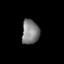
Tissue: prostate
Cell type: T cells
Senescence score: 0.3613
Nuclear area (px): 414
Mean DAPI intensity: 129.353